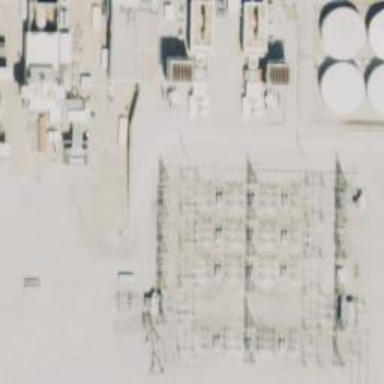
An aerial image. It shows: Switch used for power control.